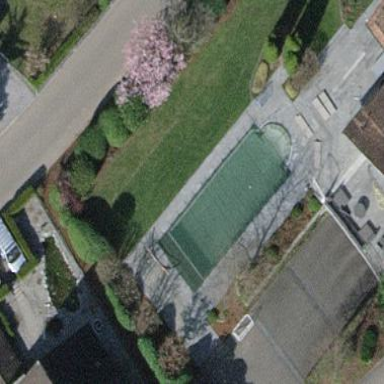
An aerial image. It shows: Swimming pool located in leisure land.